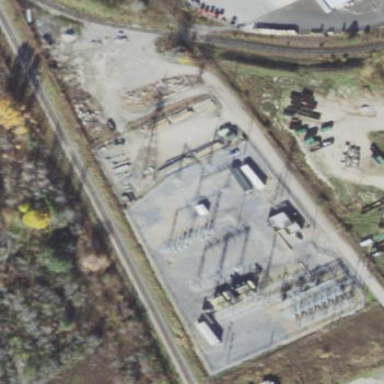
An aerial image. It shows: Transmission-level power substation.